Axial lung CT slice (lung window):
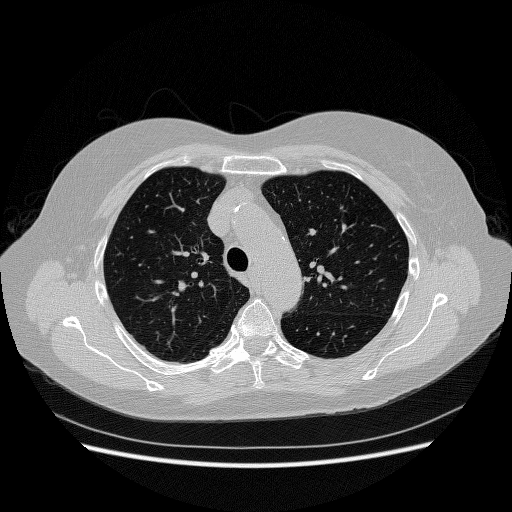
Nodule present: no